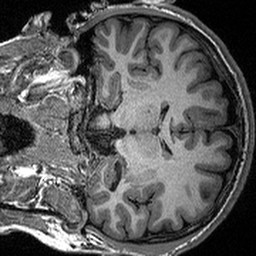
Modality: T1w
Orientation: coronal
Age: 18
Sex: male